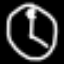
Label: clock